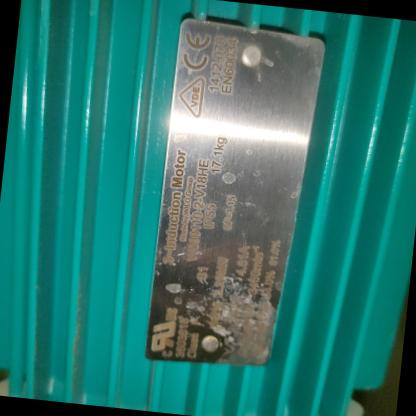
Klasa: tabliczka-znamionowa